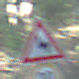
Verkehrszeichen: DoppelkurveZunaechstLinks
Zusatzzeichen unten: Geschwindigkeit30
Umgebung: Outdoor, Nature
Tageszeit: MorningAfternoon
Wetter: Clear
Licht: Natural
Jahreszeit: NotSpecified
Kontrast: LowContrast